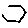
Label: hexagon